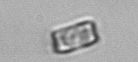
Label: Bacillariophyceae_morphotype1